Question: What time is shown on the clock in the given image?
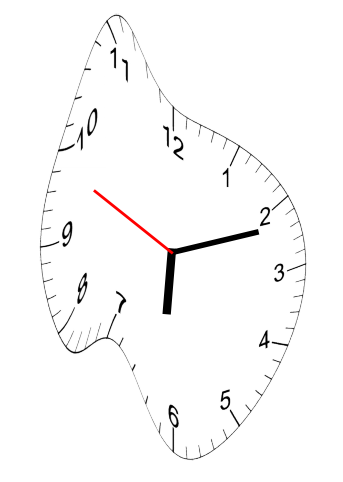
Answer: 06:11:49